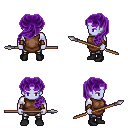
a pixel art fantasy rpg character, male body template, dark elf, purple skin, brown tunic, metal pants, purple princess hairstyle, leather bracers, black shoes, spear, four views (front, back, left, right), 2x2 character sprite sheet, small pixel art, hard edges, no anti-aliasing